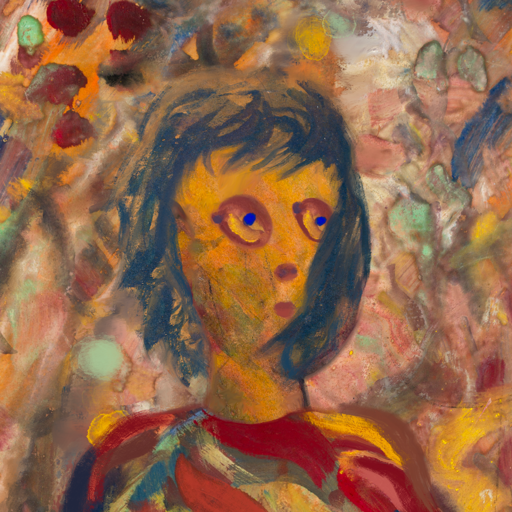
Background: Mother_And_Son_Mother, Head And Neck Side: Gypsy_Mother, Face Side: Mother_And_Son_Son, Bust: Mother_And_Son_Son, Hair Side: In_The_Sun, Head Accessory: Blank, Second Necklace: Blank, Necklace: Blank, Baby: Blank